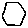
Label: hexagon